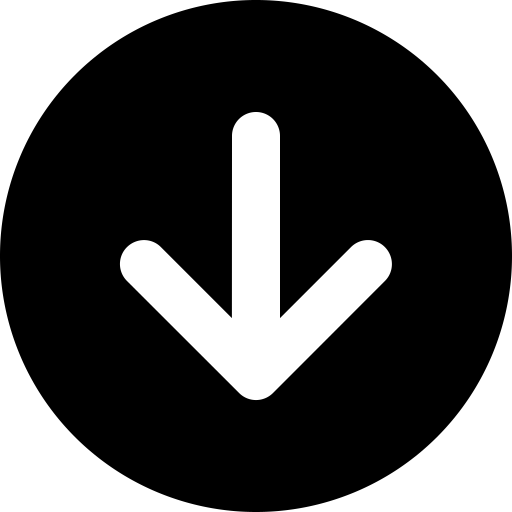
Tags: icon, FontAwesome, fa-icon, solid, circle, arrow, down